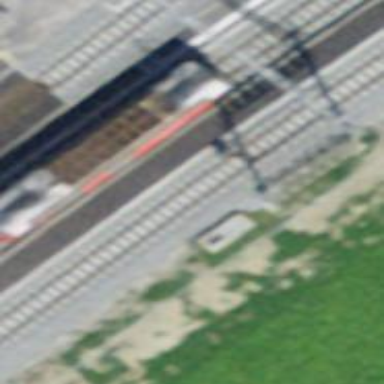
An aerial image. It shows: Stop position for public transport on the railway.